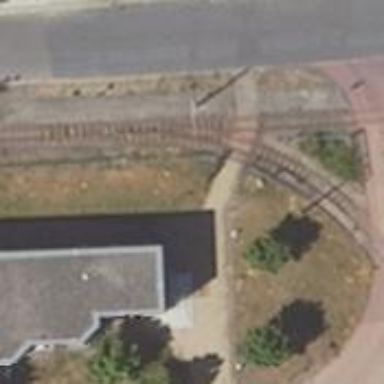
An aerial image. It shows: Railway switch with the turnout pointing to the right.